RGB frame:
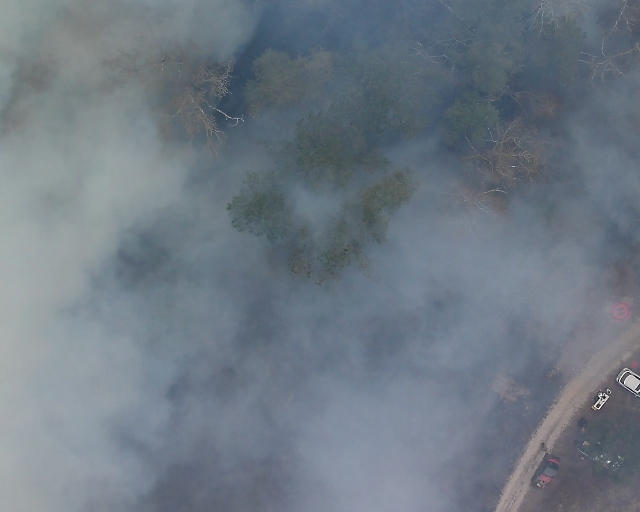
Thermal frame:
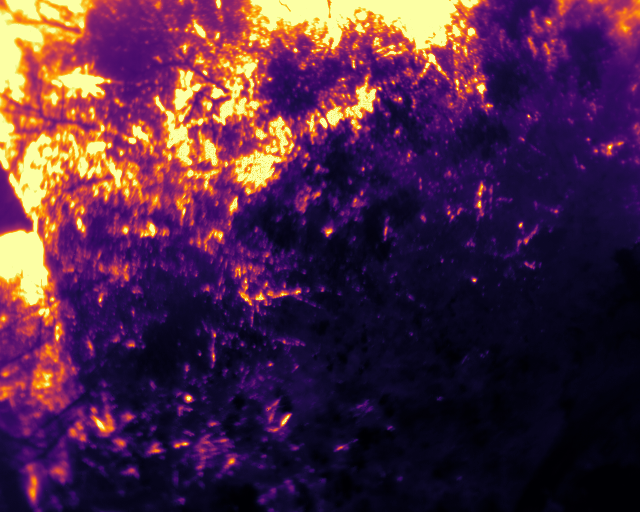
Captured: 2026-02-26 03:09:38
Pixels at or above 80 °C: 94909 (fraction of frame: 0.2896)